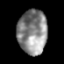
Tissue: prostate
Cell type: T cells
Senescence score: 0.34
Nuclear area (px): 1289
Mean DAPI intensity: 136.272